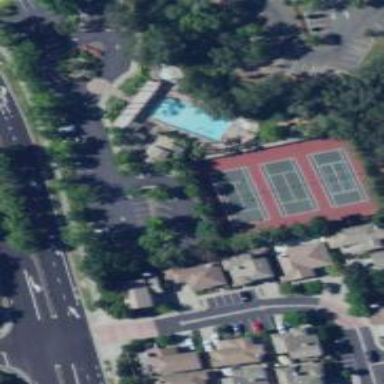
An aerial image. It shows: Tennis court on pitch designated for leisure land.